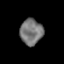
Tissue: prostate
Cell type: T cells
Senescence score: 0.7197
Nuclear area (px): 573
Mean DAPI intensity: 118.627